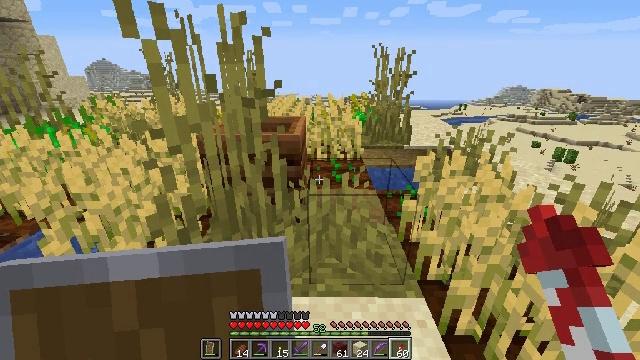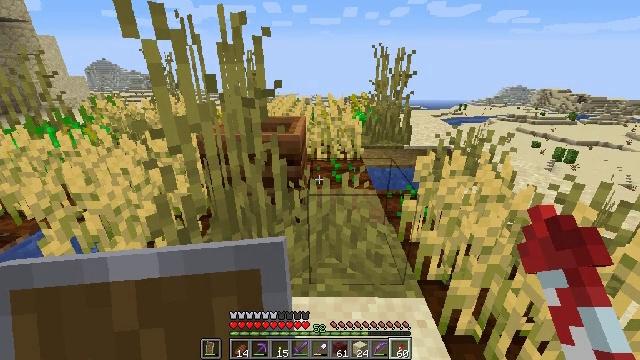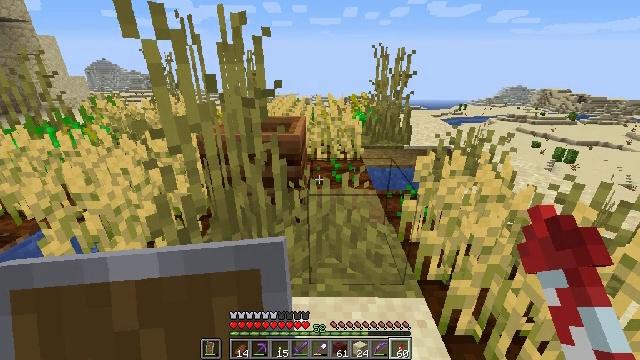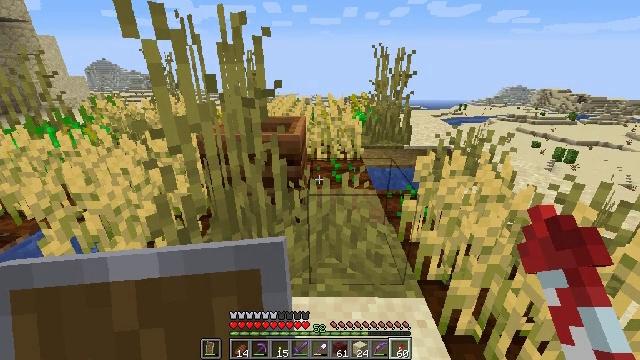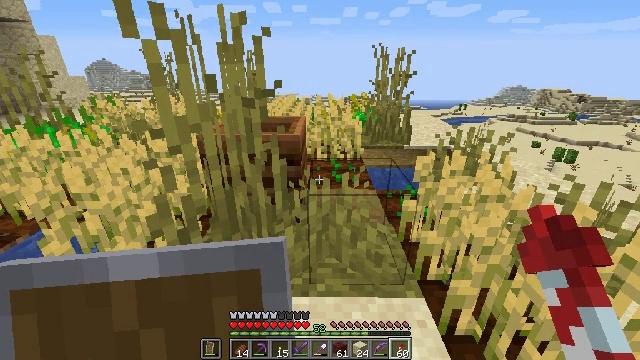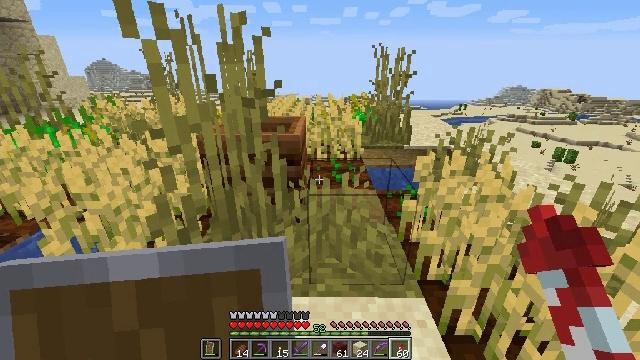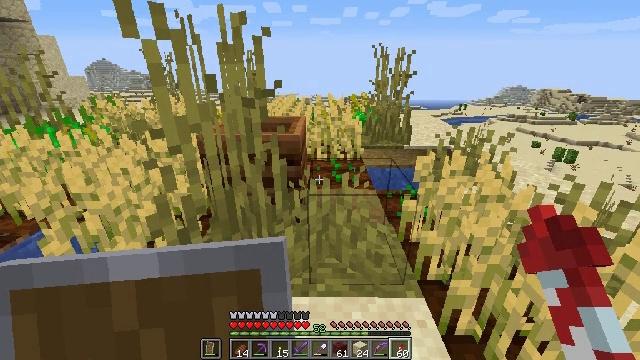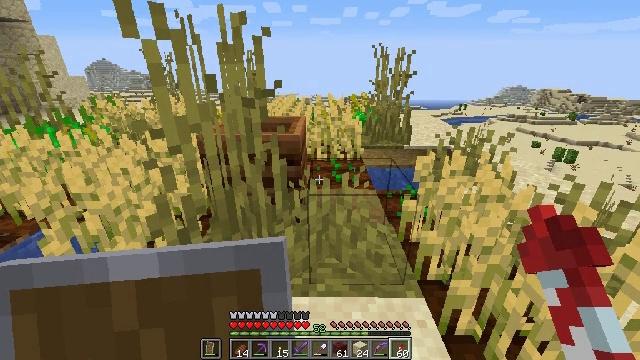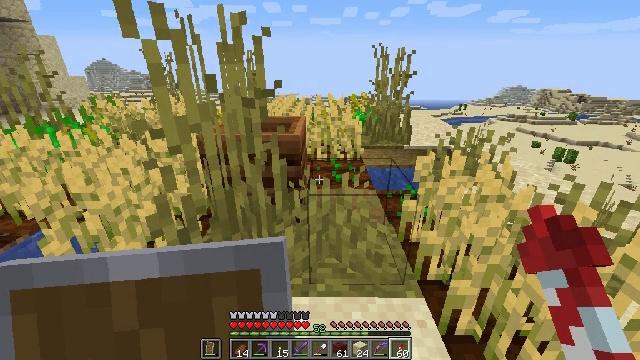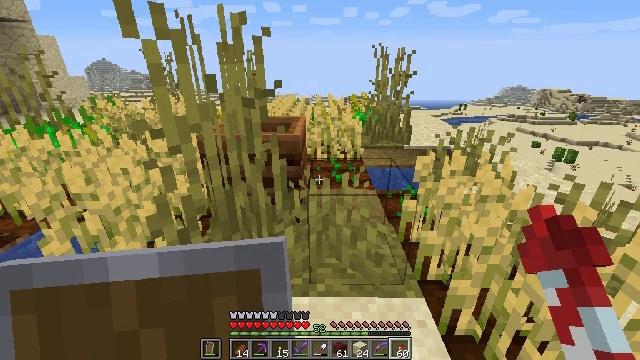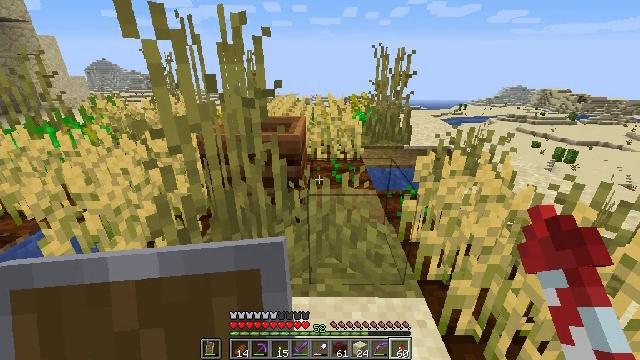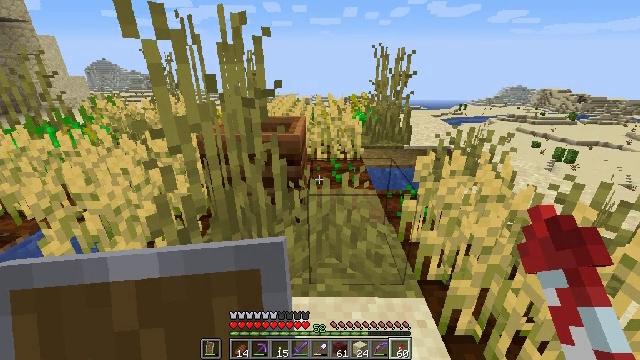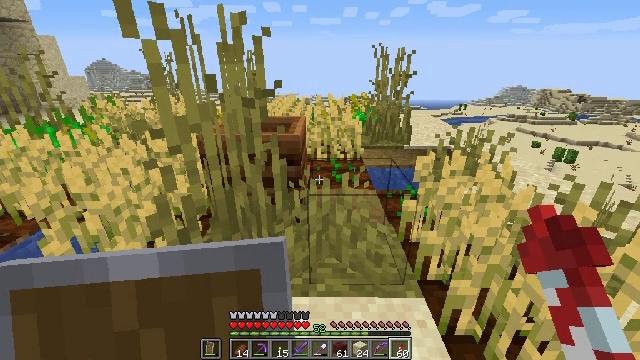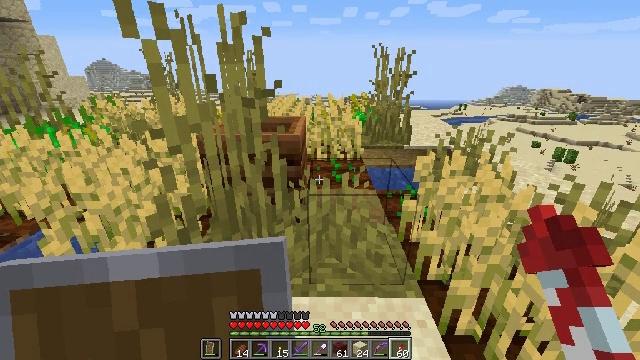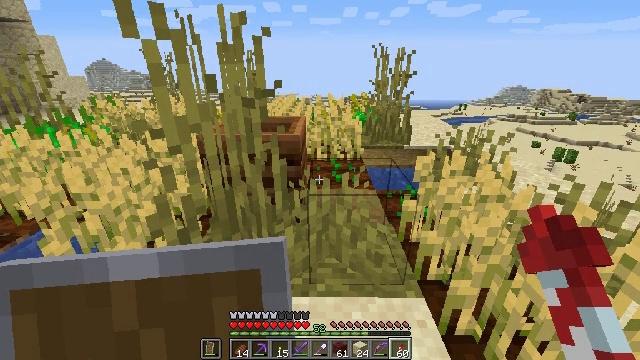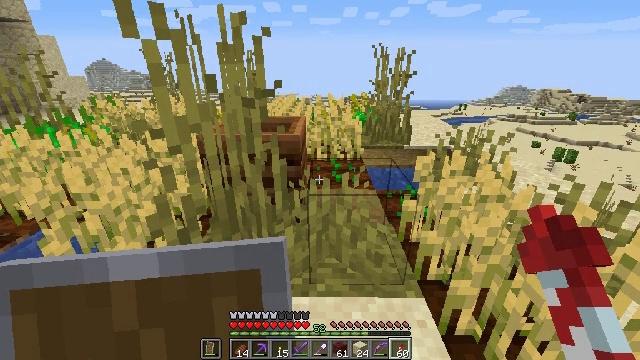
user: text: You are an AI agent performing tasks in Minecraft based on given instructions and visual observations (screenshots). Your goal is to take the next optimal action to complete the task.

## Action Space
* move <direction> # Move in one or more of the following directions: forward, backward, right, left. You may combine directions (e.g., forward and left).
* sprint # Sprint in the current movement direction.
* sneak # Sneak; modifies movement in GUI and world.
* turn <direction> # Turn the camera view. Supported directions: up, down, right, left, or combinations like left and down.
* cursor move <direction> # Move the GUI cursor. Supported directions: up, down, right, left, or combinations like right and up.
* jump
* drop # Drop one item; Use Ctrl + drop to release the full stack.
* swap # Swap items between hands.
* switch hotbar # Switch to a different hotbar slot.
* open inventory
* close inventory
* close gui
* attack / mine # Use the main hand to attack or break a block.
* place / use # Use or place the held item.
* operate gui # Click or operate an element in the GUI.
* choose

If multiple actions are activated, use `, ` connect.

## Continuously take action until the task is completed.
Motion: motion action
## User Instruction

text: Break the brewing stand to collect it.
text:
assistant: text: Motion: no_op
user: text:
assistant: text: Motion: no_op
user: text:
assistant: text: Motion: no_op
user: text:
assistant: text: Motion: no_op
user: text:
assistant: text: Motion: no_op
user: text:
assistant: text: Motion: no_op
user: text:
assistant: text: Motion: no_op
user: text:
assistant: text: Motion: no_op
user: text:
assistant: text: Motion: no_op
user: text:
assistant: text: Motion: no_op
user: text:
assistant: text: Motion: no_op
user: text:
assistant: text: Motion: no_op
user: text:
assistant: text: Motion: no_op
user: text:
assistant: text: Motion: no_op
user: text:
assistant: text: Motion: no_op
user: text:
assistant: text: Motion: no_op
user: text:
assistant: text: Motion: no_op
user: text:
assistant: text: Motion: no_op
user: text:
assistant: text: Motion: no_op
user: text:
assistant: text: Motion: no_op
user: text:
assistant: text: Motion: no_op
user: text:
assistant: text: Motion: no_op
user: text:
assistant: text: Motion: no_op
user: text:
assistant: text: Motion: no_op
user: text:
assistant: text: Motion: no_op
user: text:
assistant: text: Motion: turn left and down
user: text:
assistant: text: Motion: turn left and down
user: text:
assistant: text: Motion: turn left and down
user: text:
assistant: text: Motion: turn left and down
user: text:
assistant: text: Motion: turn left and down